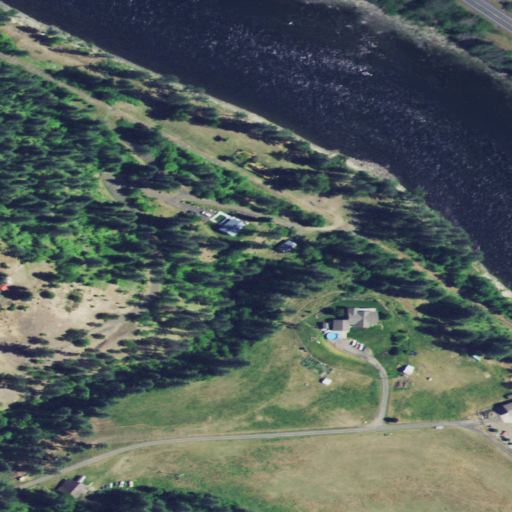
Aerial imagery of valley in Idaho named Jameson Draw containing evergreen forest, open water, grassland, shrub, open development, and low intensity development